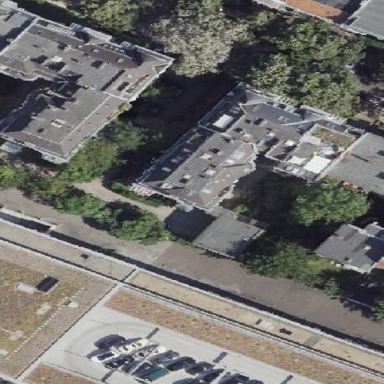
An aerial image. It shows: Apartments building with gambrel-shaped roof.